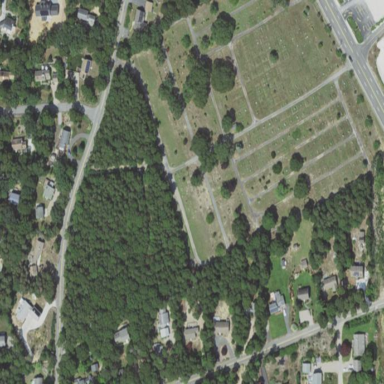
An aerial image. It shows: Cemetery with historical significance.